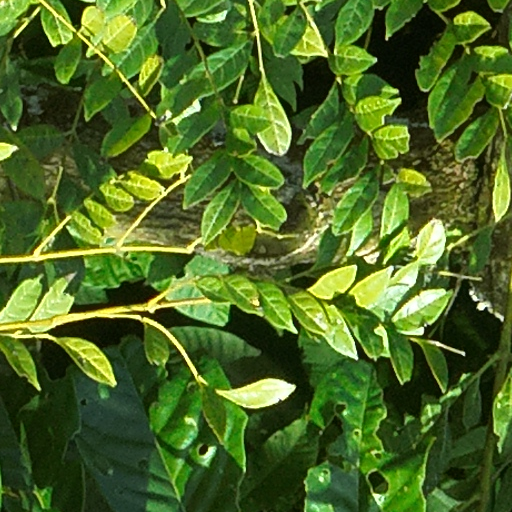
Species: Jacaranda copaia
GBIF accepted scientific name: Jacaranda copaia
Crown area (m\u00b2): 238.045